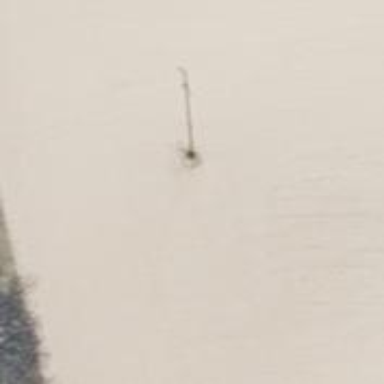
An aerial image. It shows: Power pole.